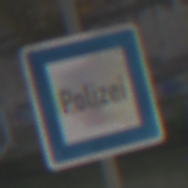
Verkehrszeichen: Polizei
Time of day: MorningAfternoon
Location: Outdoor (Suburban)
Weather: PartlyCloudy
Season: NotSpecified
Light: Natural